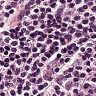
Metastatic tissue present: no